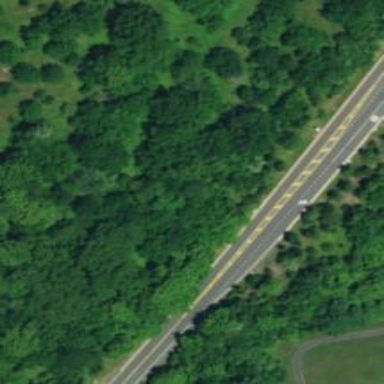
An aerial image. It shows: Asphalt road classified as primary highway.